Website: macys
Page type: gifting
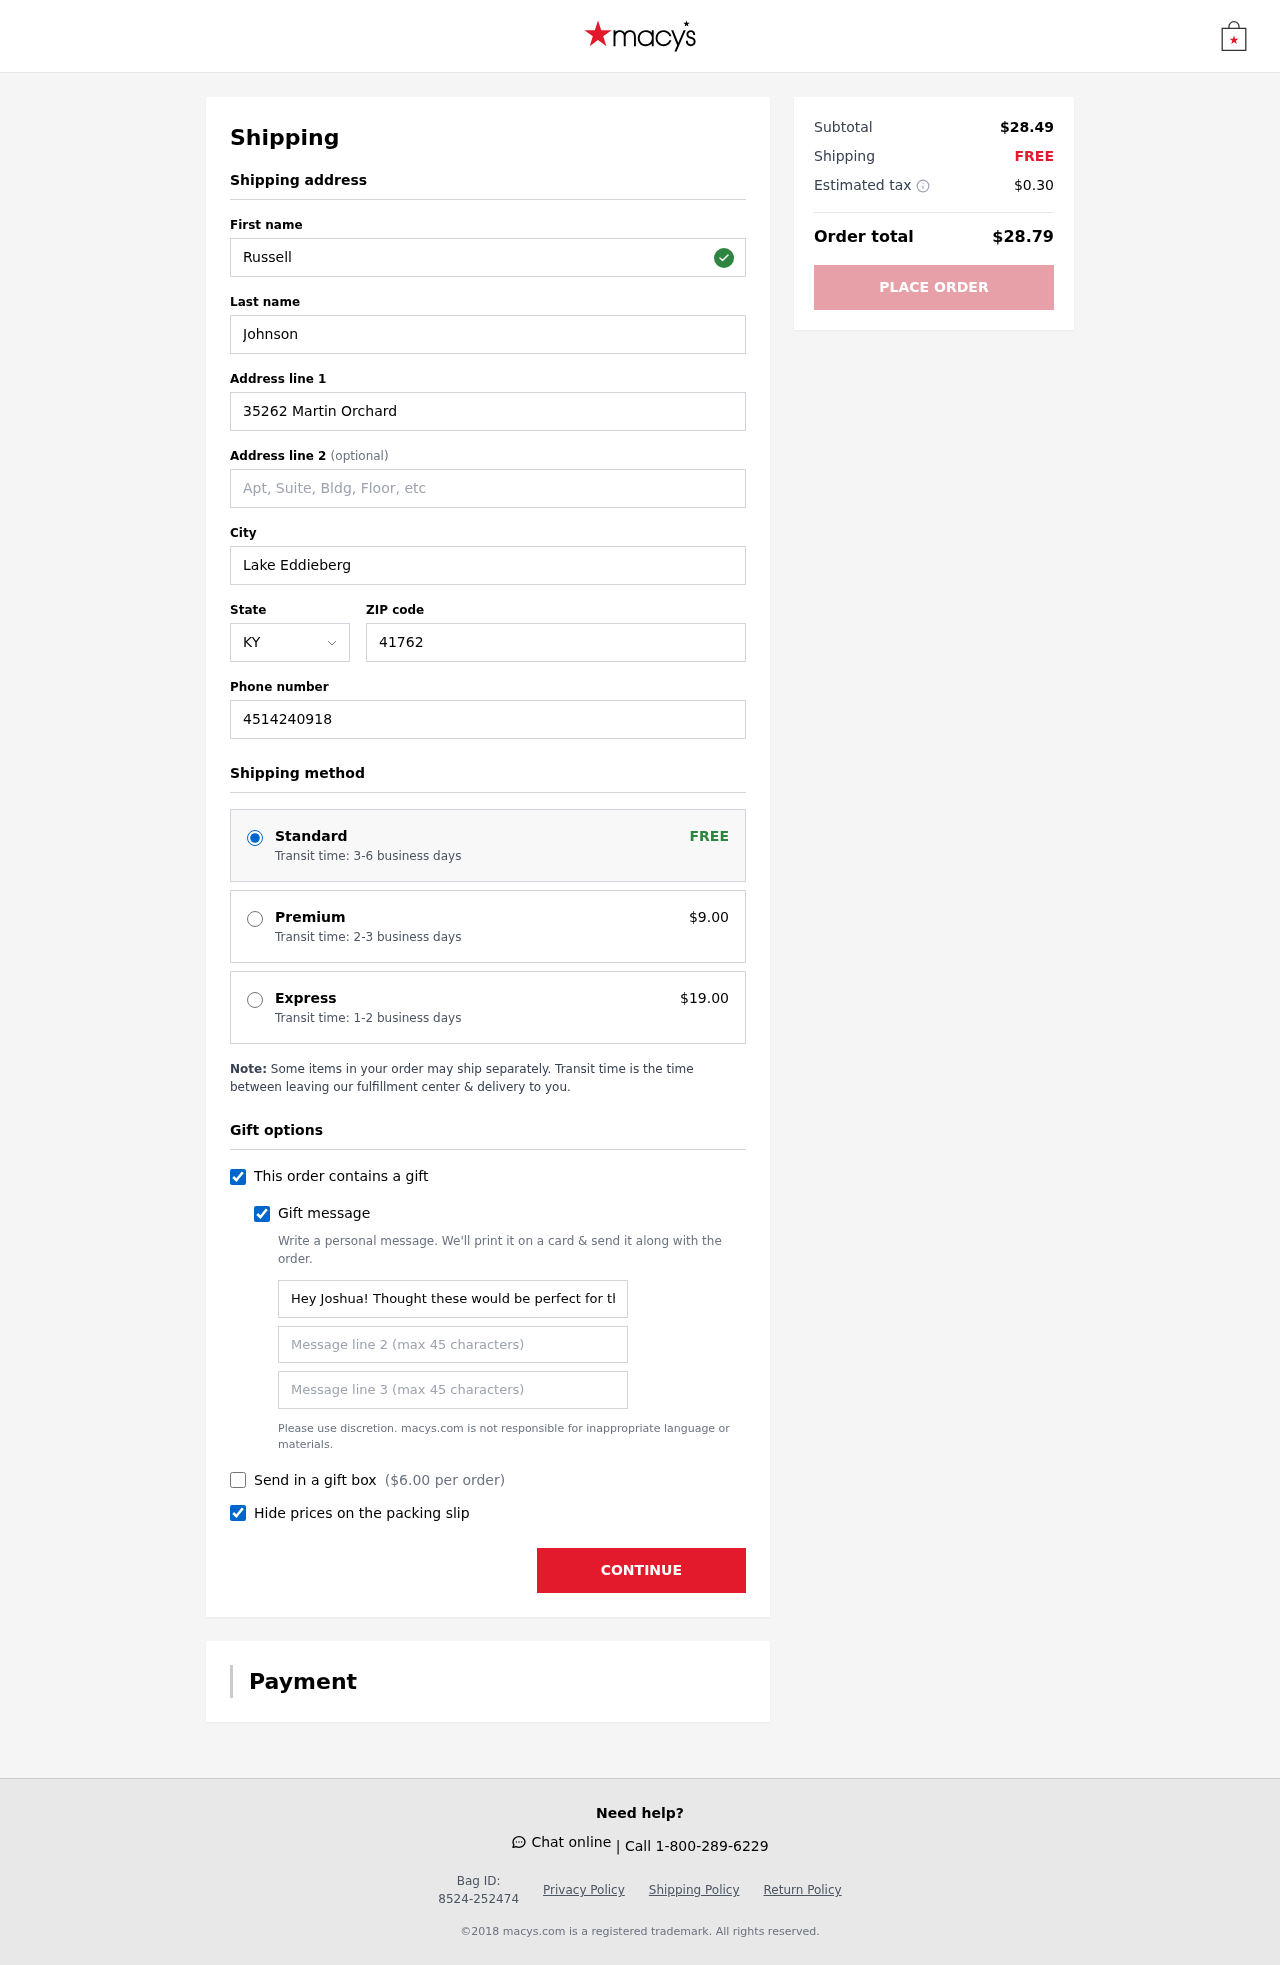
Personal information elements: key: PII_STATE_ABBR
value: KY
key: PII_FIRSTNAME
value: Russell
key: PII_LASTNAME
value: Johnson
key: PII_STREET
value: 35262 Martin Orchard
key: PII_CITY
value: Lake Eddieberg
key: PII_POSTCODE
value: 41762
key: PII_PHONE
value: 4514240918
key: PII_GIFT_MESSAGE
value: Hey Joshua! Thought these would be perfect for those late-night baking sessions we always talk about. Can't wait to see what delicious treats you whip up! Russell
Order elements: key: ORDER_SHIPPING_STANDARD
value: Transit time: 3-6 business days
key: ORDER_SHIPPING_PREMIUM
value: Transit time: 2-3 business days
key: ORDER_SHIPPING_PREMIUM_PRICE
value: $9.00
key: ORDER_SHIPPING_EXPRESS
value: Transit time: 1-2 business days
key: ORDER_SHIPPING_EXPRESS_PRICE
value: $19.00
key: ORDER_GIFT_BOX_PRICE
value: $6.00
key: ORDER_SUBTOTAL
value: $28.49
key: ORDER_SHIPPING_COST
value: FREE
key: ORDER_TAX
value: $0.30
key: ORDER_TOTAL
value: $28.79